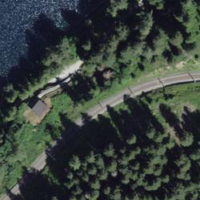
EUNIS habitat code: 43
Species observed at this site:
Petasites albus
Prunella collaris
Lophophanes cristatus
Anas platyrhynchos
Parus major
Vaccinium vitis-idaea
Sitta europaea
Sciurus vulgaris
Periparus ater